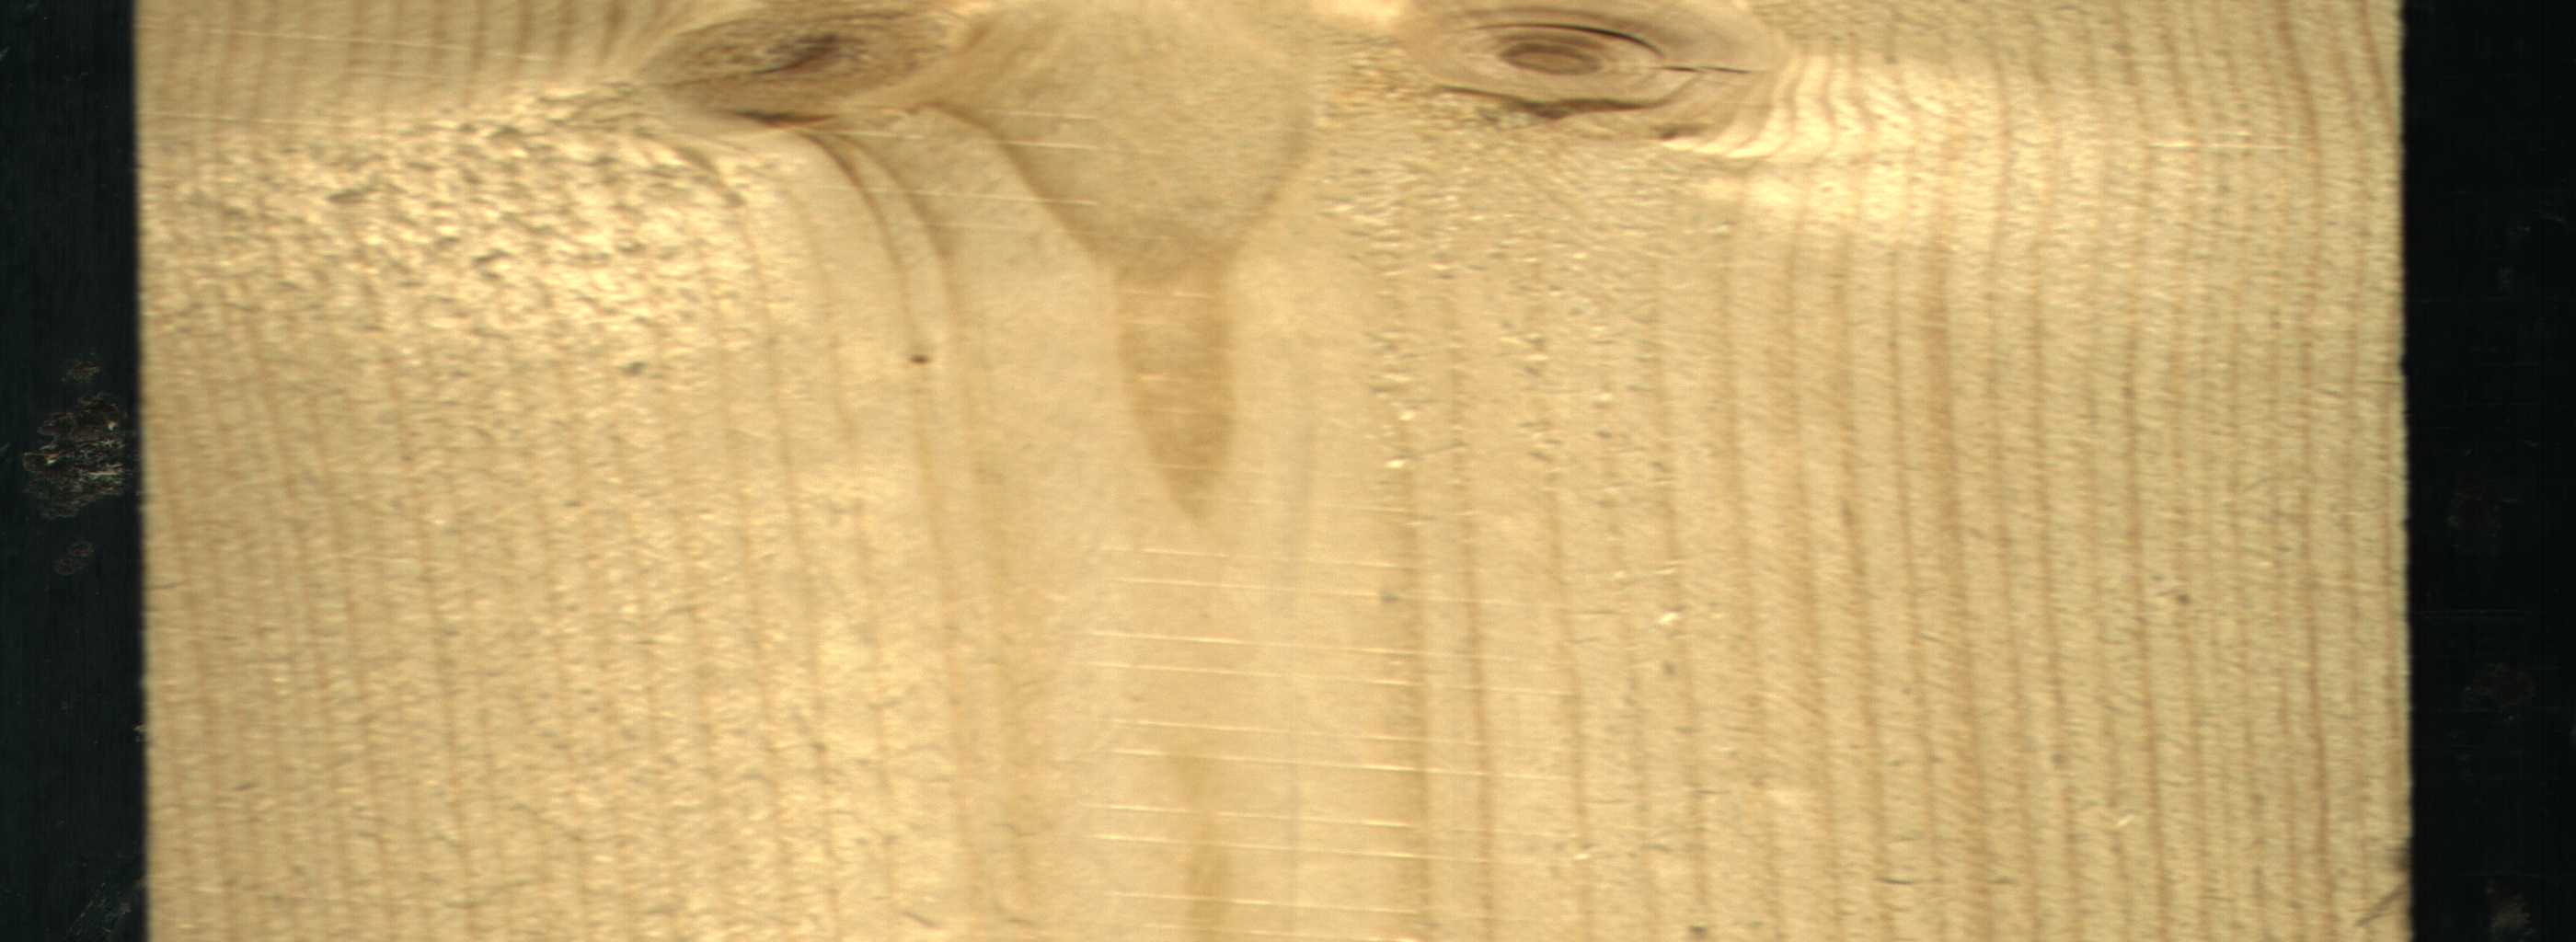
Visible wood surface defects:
Live_Knot
Live_Knot